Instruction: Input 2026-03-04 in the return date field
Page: home
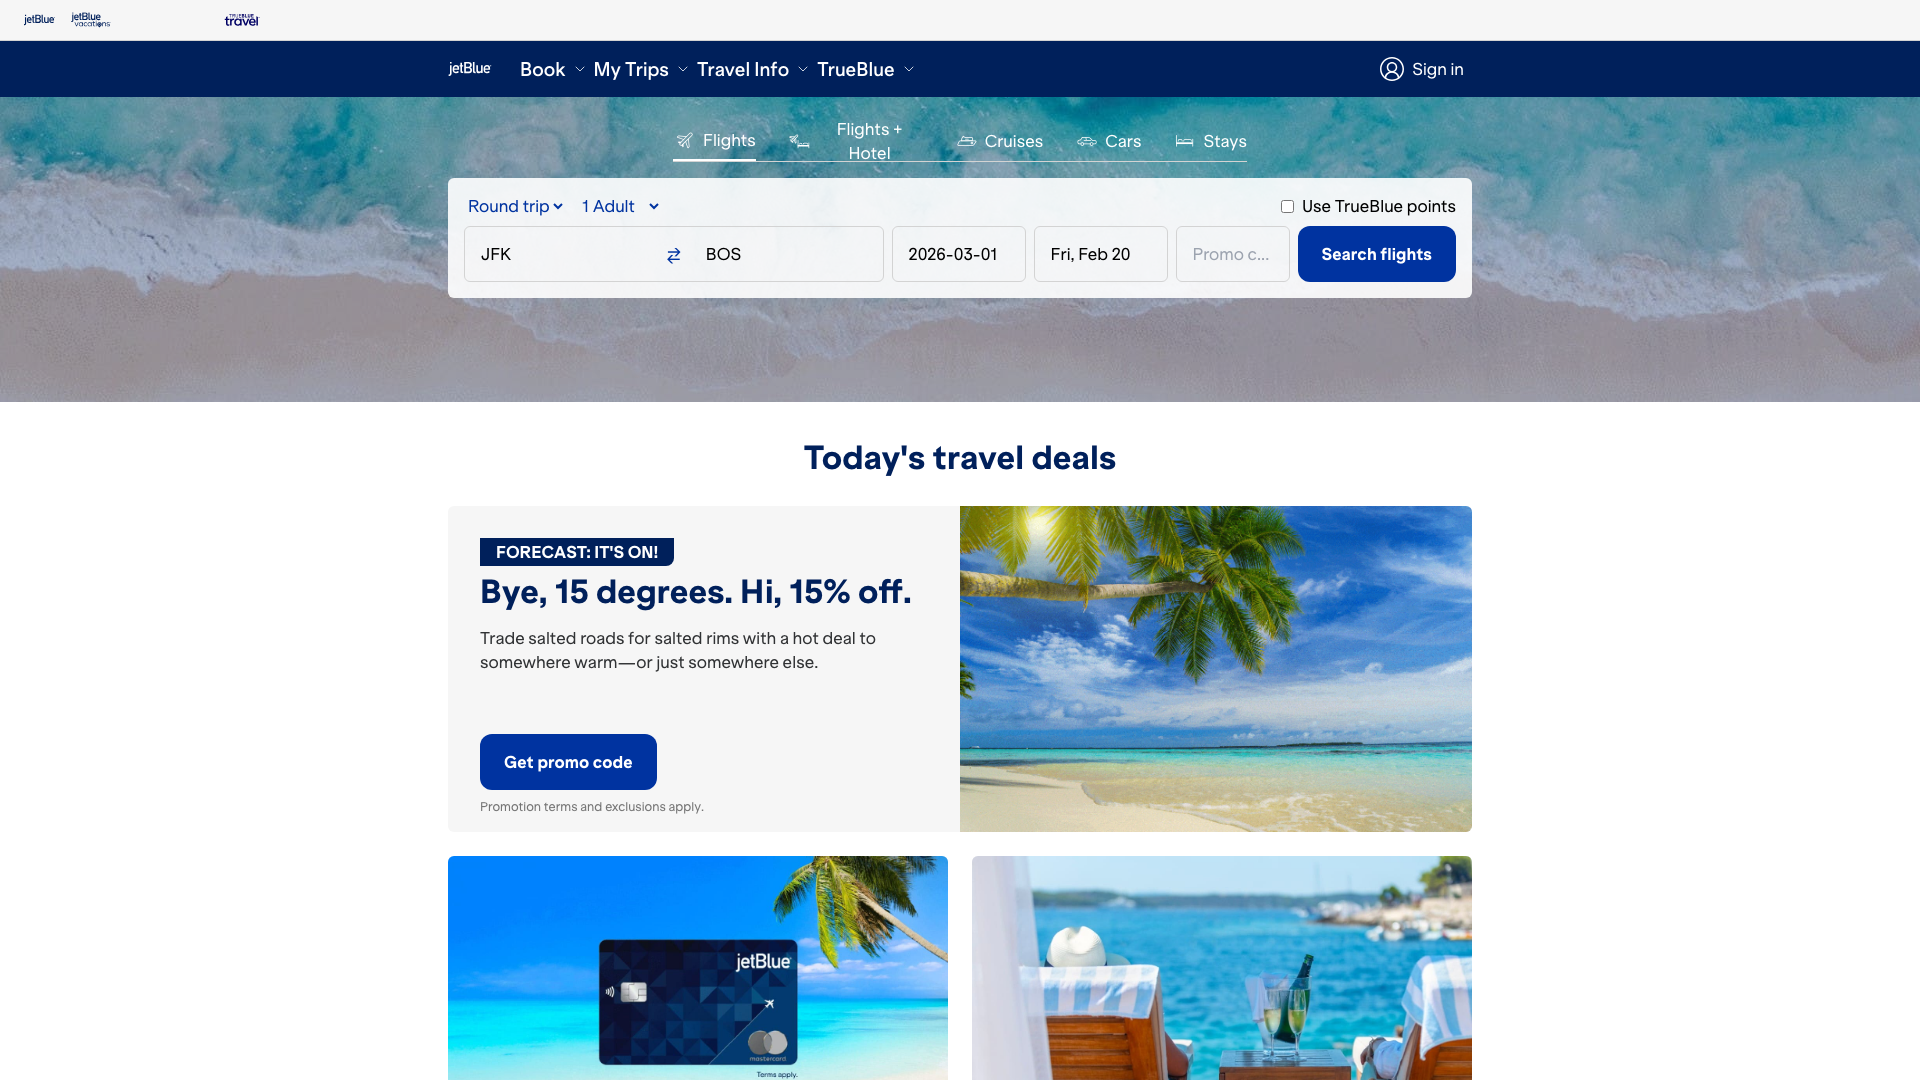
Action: type